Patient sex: F
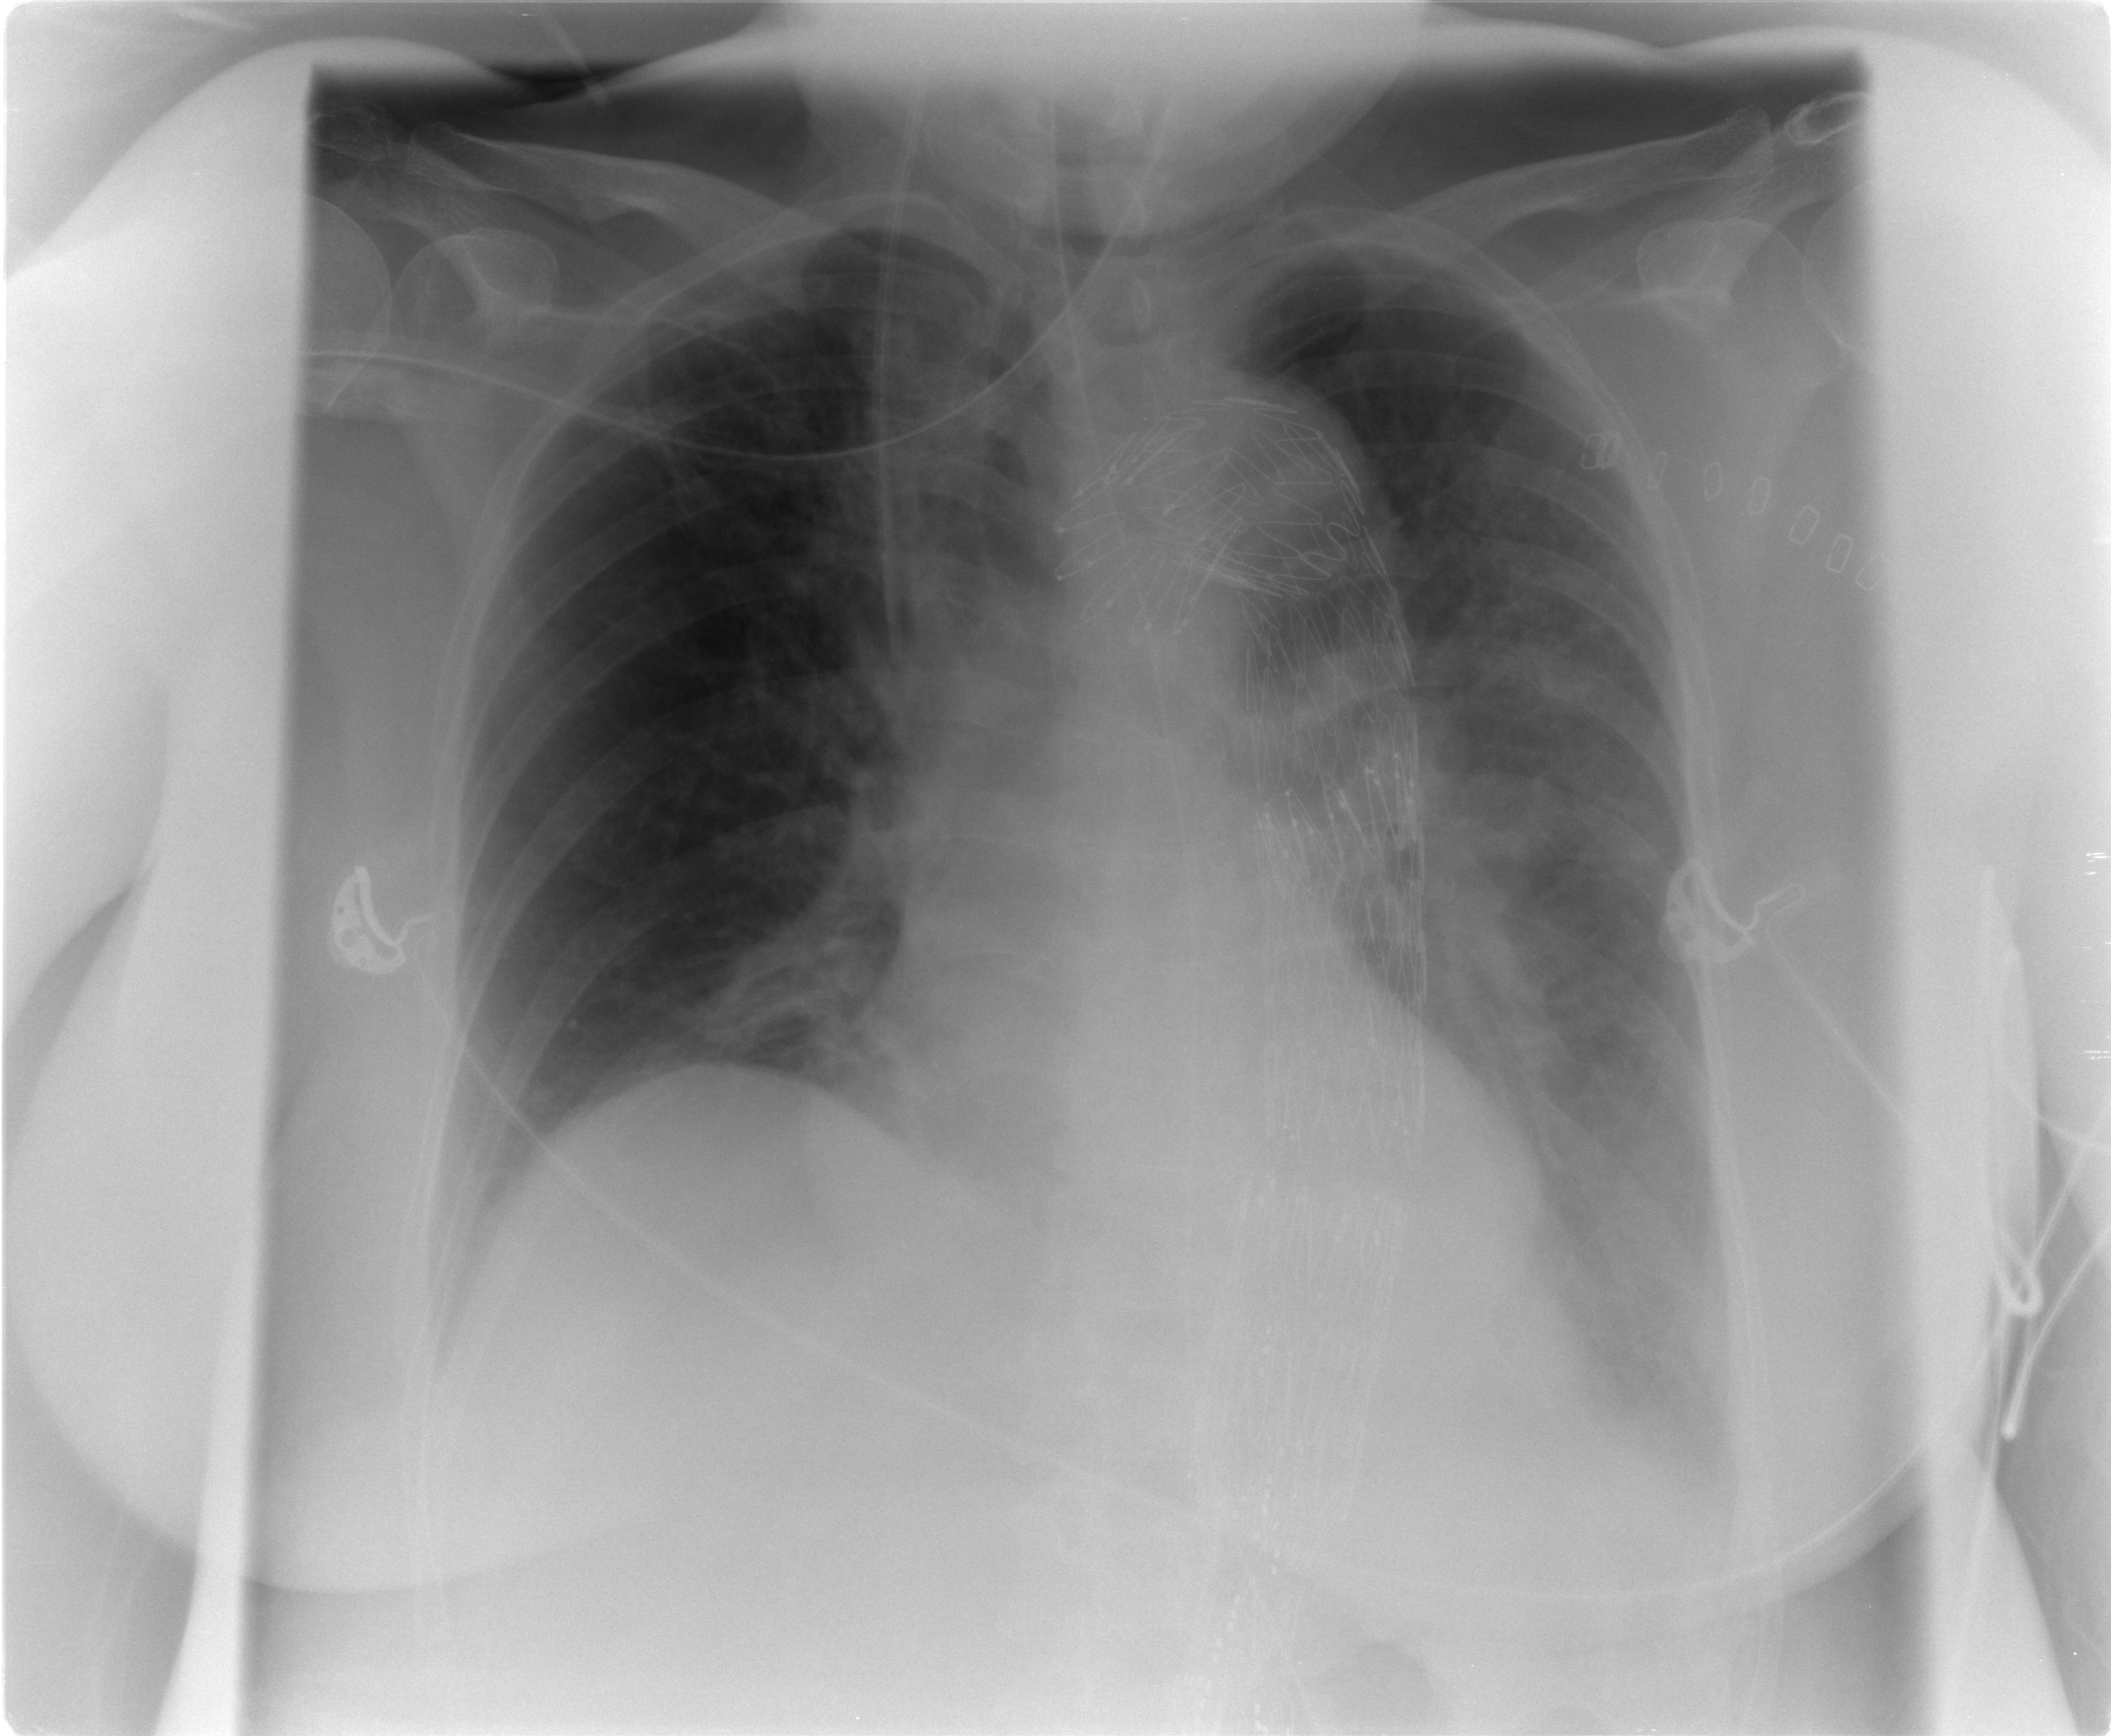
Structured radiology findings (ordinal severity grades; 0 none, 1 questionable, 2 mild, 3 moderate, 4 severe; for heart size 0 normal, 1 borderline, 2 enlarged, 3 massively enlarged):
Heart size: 0
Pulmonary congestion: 2
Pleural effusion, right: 0
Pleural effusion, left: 2
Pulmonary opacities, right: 0
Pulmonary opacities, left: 0
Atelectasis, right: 0
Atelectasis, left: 2